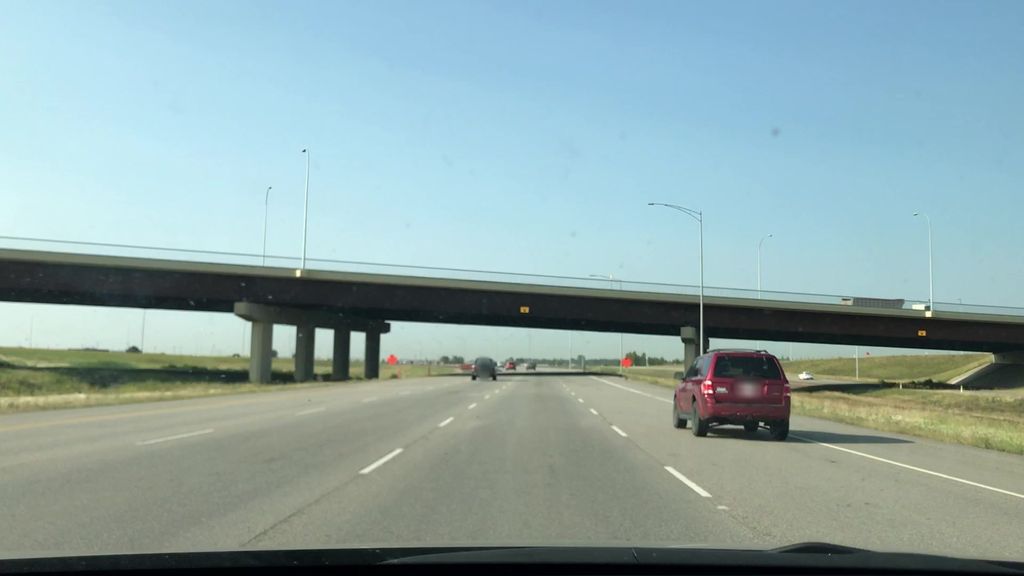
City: edmonton